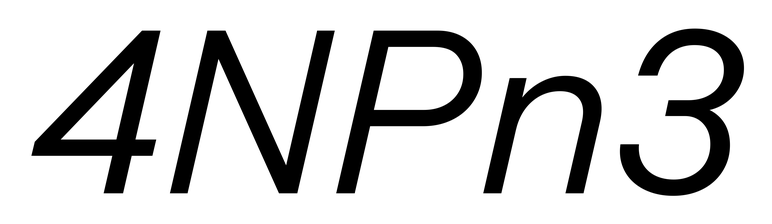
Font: InstrumentSans-Italic_Italic